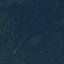
Land use / land cover: Forest